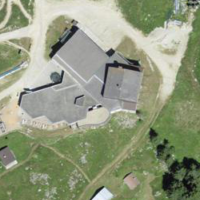
EUNIS habitat code: 31
Species observed at this site:
Campanula barbata
Sempervivum montanum
Colias palaeno
Vaccinium myrtillus
Vaccinium uliginosum
Arnica montana